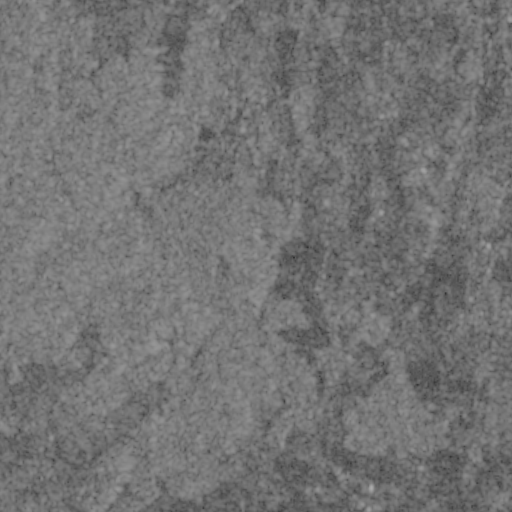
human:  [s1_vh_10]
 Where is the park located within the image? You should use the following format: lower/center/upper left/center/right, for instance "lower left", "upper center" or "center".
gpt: The park is located in the center right of the image.
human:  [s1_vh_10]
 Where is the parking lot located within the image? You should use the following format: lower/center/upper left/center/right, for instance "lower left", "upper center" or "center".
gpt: The parking lot is located in the lower right of the image.
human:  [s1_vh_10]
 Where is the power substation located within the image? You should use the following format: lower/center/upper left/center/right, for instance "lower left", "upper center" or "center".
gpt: The power substation is located in the lower right of the image.
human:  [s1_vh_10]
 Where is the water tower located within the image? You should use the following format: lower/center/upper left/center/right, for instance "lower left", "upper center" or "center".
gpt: The water tower is located in the lower right of the image.
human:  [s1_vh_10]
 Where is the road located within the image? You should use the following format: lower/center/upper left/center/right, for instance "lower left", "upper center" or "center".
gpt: There is no road in the image.

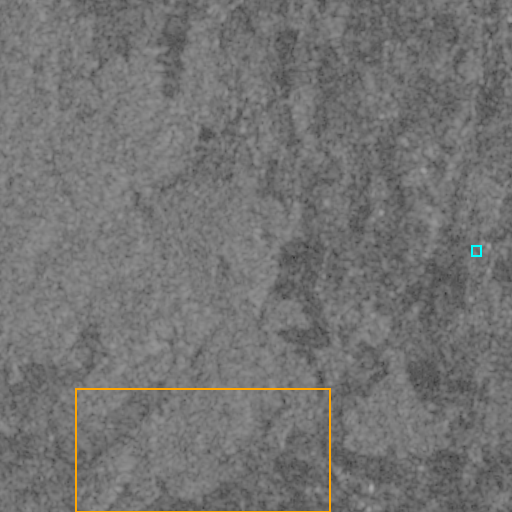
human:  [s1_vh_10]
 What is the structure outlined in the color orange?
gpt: The structure outlined in orange is a crop field.
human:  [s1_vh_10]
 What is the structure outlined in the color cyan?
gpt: The structure outlined in cyan is a park.
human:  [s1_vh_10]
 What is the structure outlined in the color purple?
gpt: There is no purple outline.